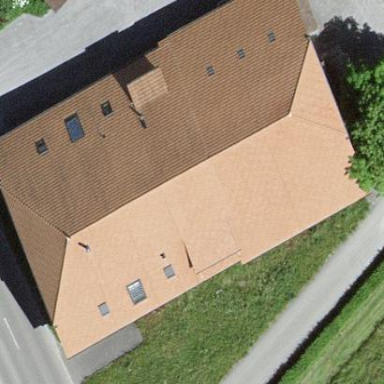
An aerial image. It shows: Farm building.